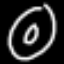
Label: donut